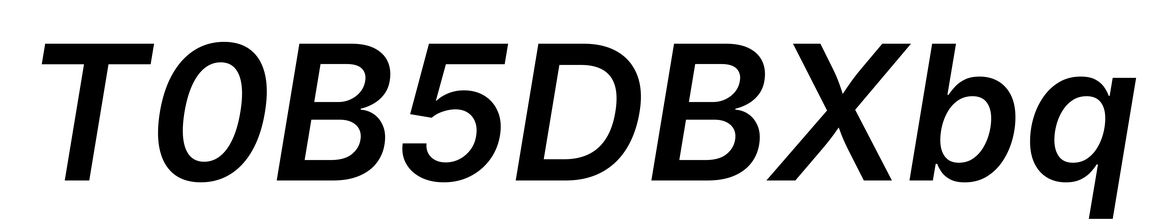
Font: Inter-Italic_SemiBold_Italic